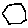
Label: hexagon